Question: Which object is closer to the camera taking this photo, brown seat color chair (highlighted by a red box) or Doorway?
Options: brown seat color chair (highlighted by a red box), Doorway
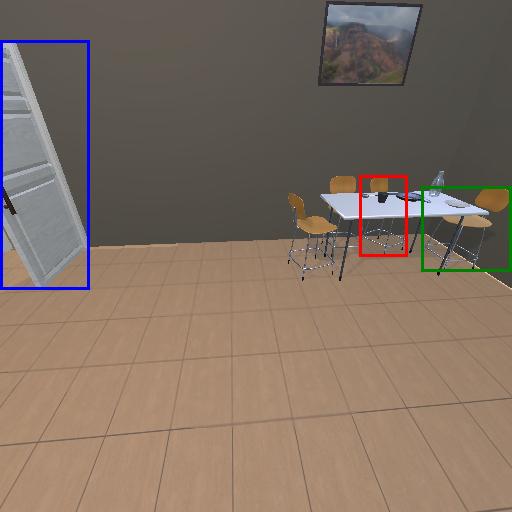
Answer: brown seat color chair (highlighted by a red box)